Field crop: maize
Growth stage: 2
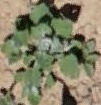
Species: chenopodium